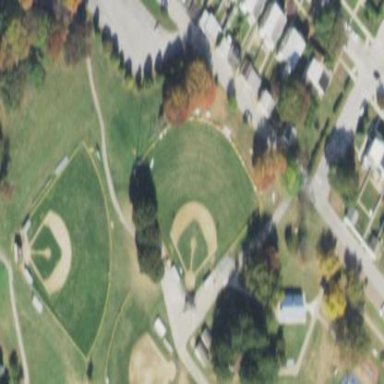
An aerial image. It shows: Baseball pitch for leisure land.